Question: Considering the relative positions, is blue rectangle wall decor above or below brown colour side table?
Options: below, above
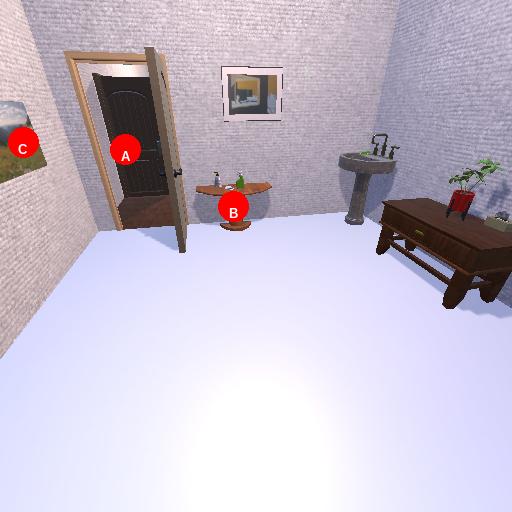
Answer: below